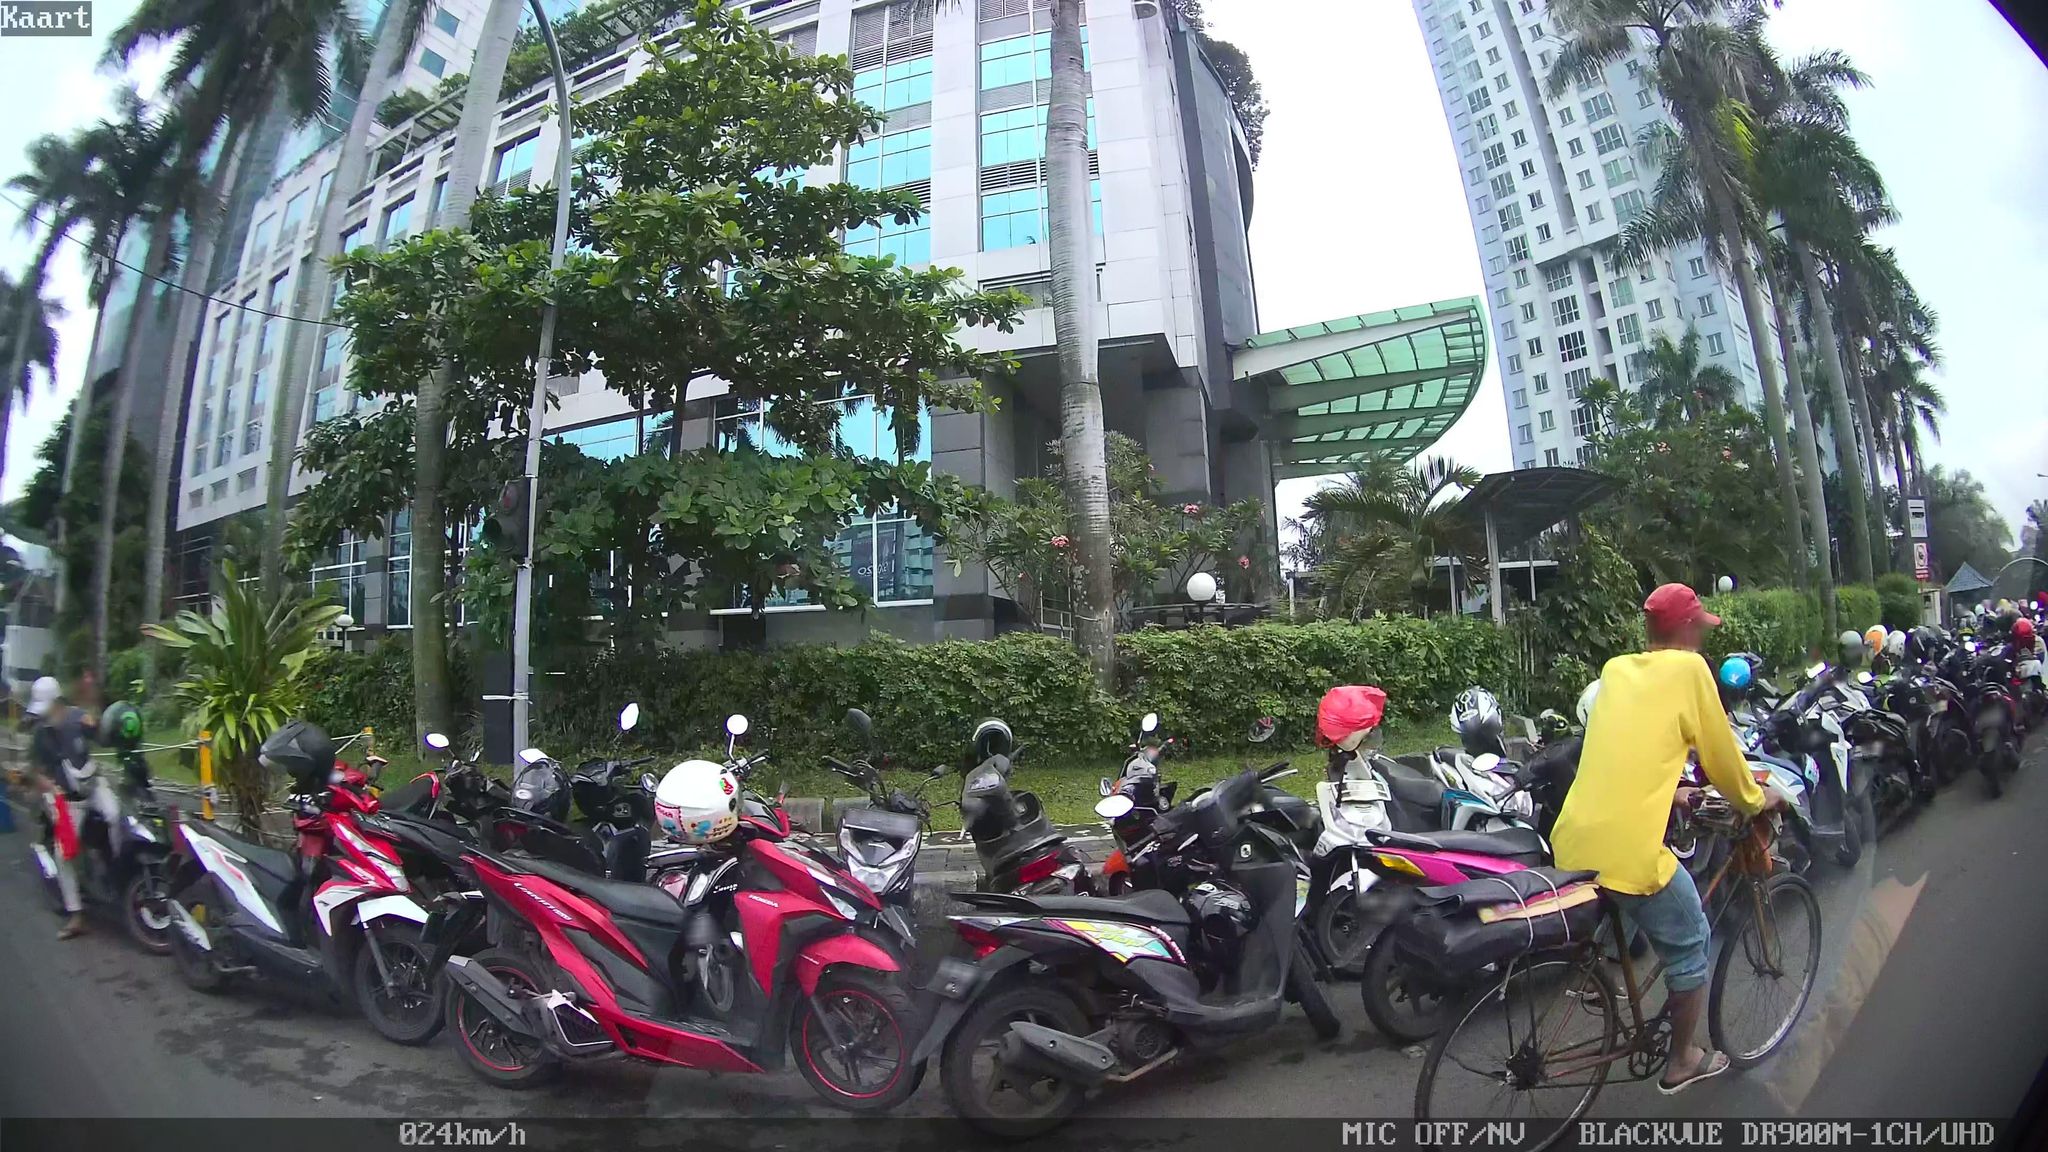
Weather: clear
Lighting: day
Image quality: good
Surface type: driving surface
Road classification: tertiary
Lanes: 2
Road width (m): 10
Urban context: urban centre
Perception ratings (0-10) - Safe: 6.36, Lively: 7.67, Beautiful: 5.56, Boring: 6.81, Depressing: 3.37, Wealthy: 6.1